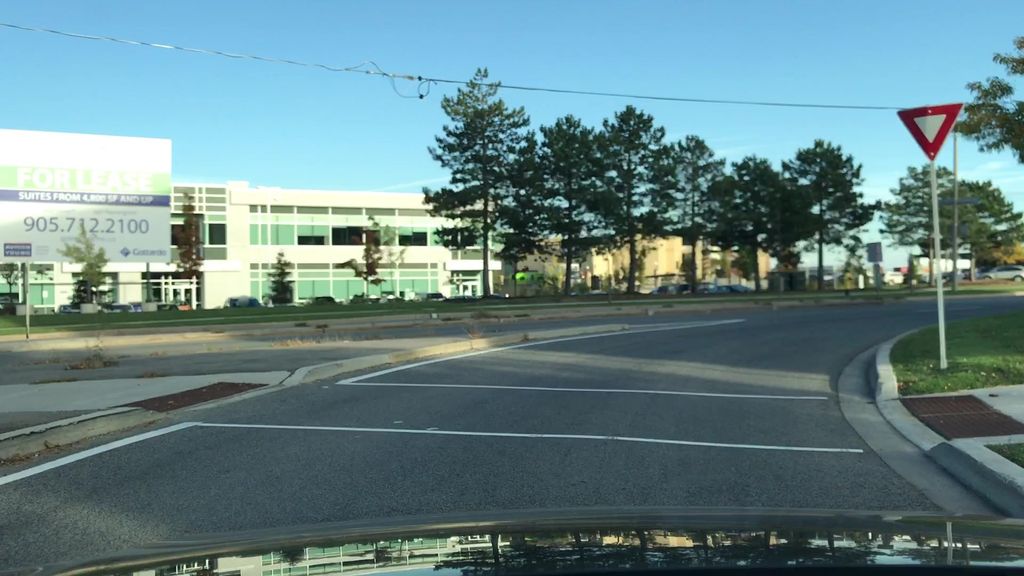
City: toronto